Interaction volume radius: 10 \u00c5
Interaction volume height: 30 \u00c5
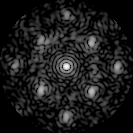
Disorder parameter: 0.4371